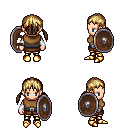
a pixel art fantasy rpg character, female body template, human, light skin, leather chest armor, gold greaves, blonde twin-tailed hairstyle, white cloth bracers, gold boots, shield, four views (front, back, left, right), 2x2 character sprite sheet, small pixel art, hard edges, no anti-aliasing